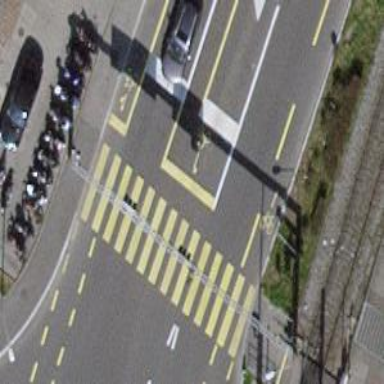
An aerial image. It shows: Marked road crossing.